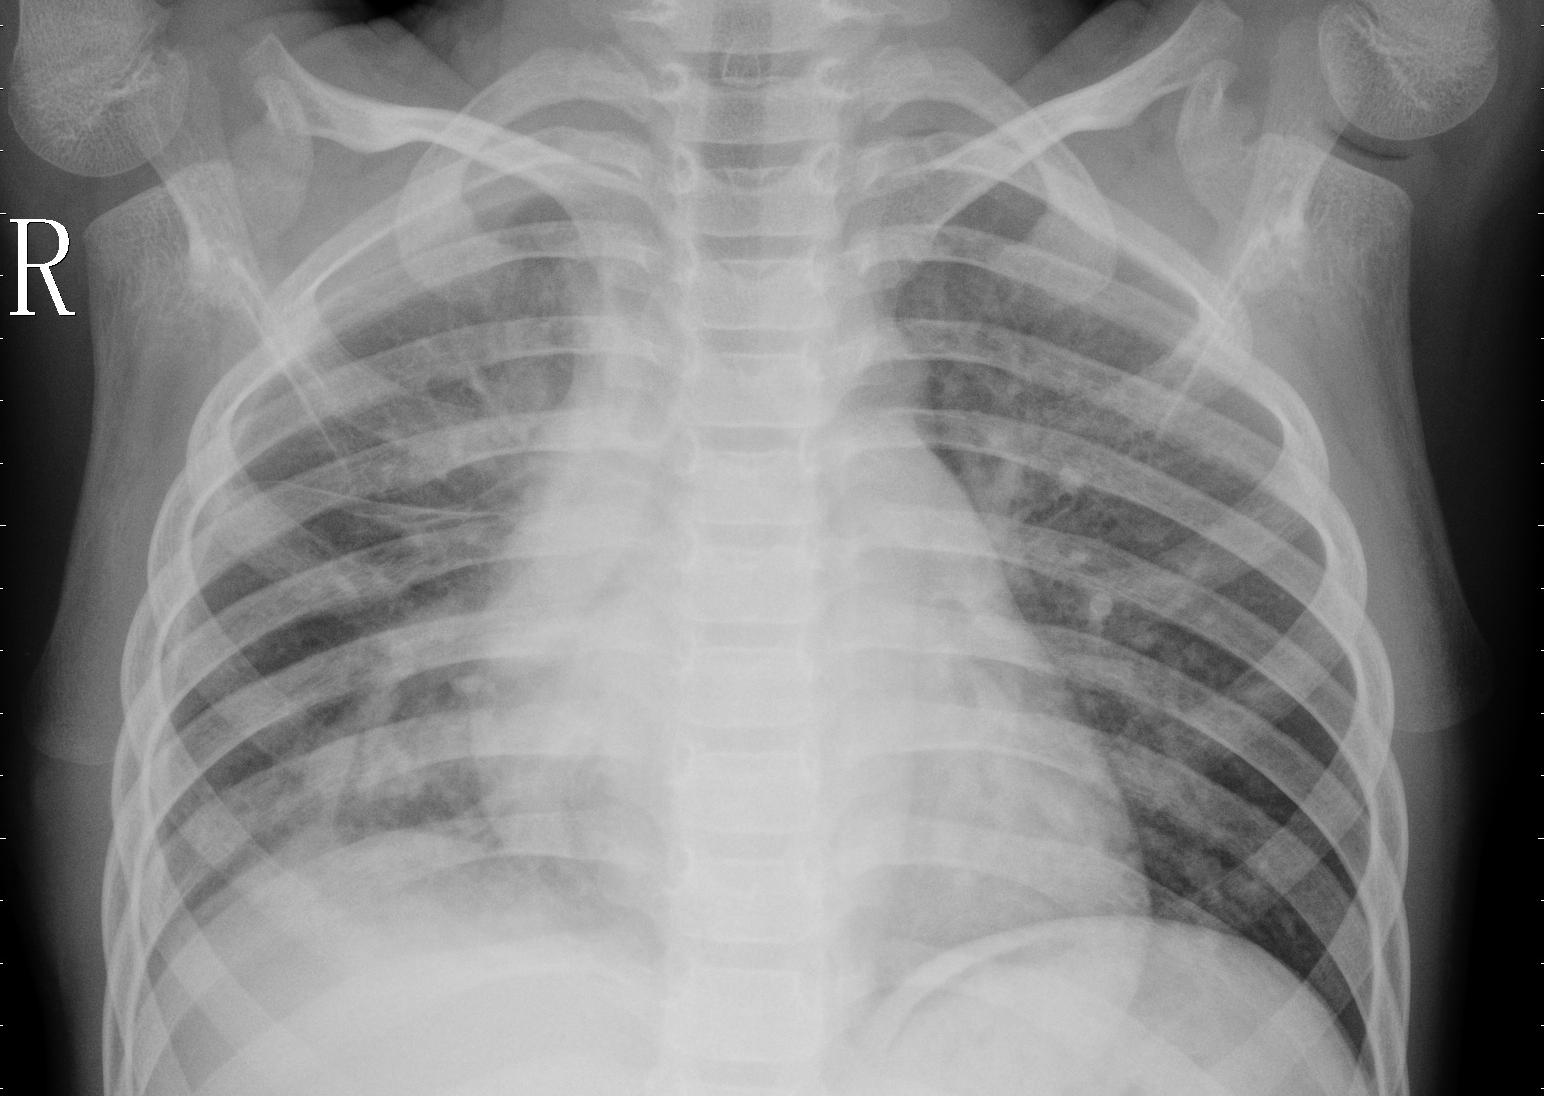
Diagnosis: PNEUMONIA